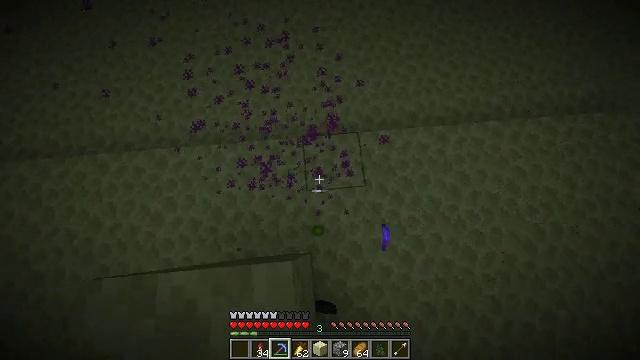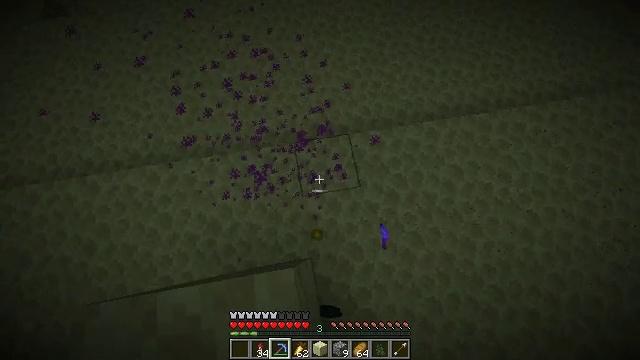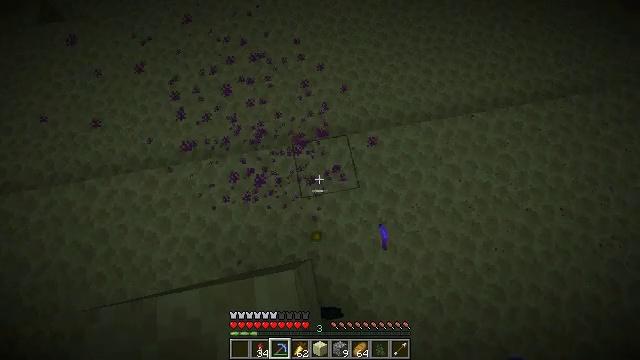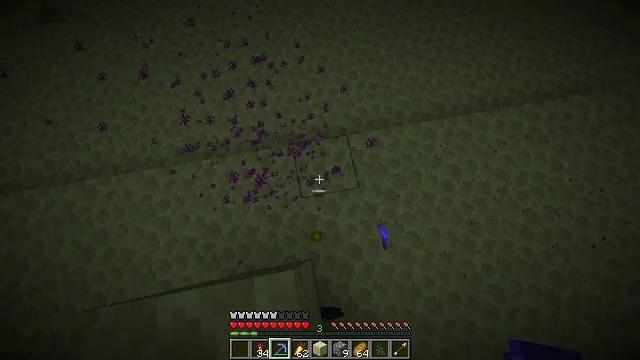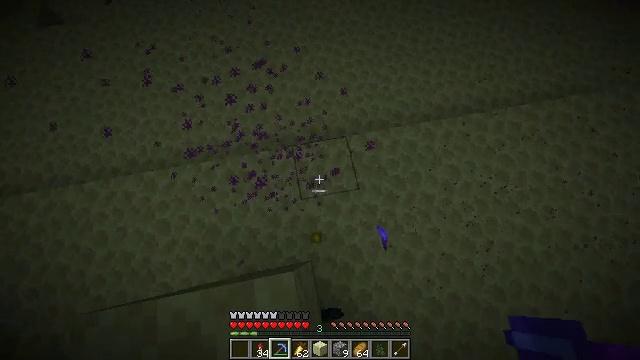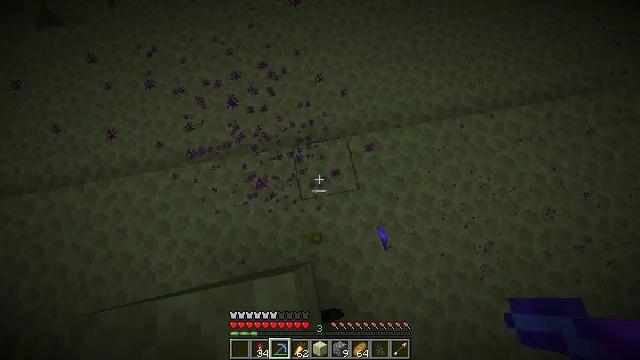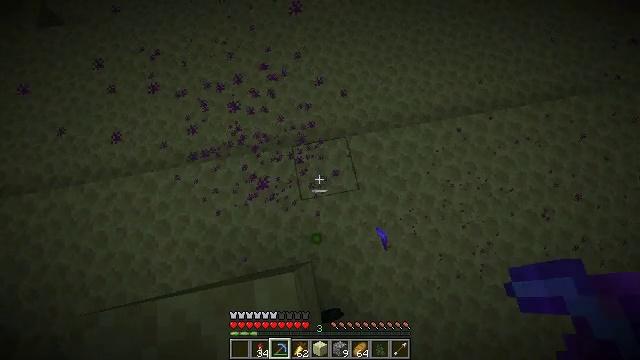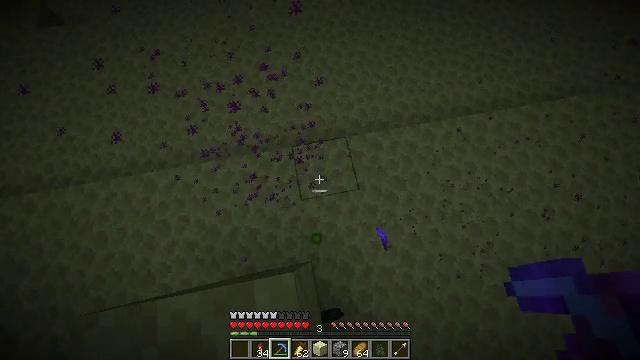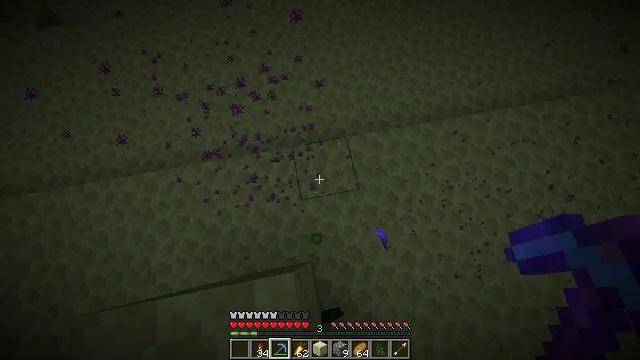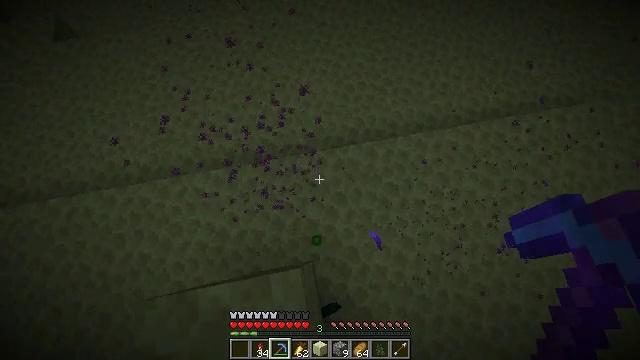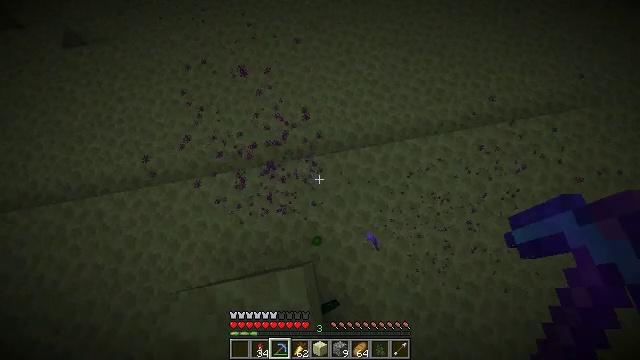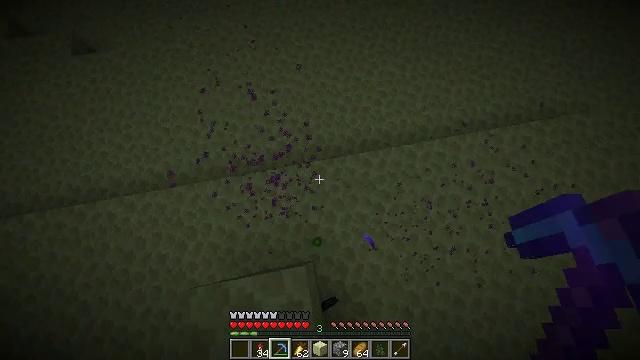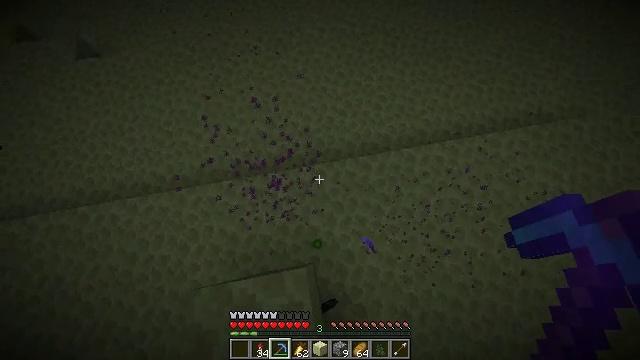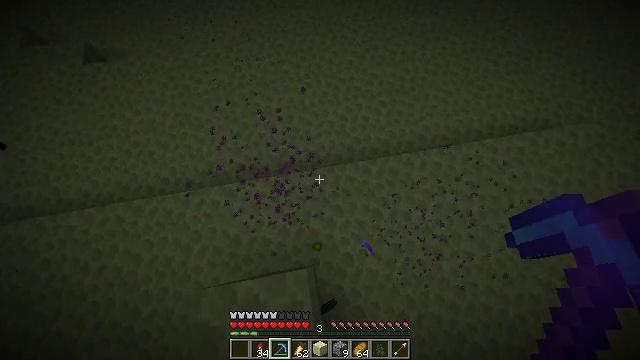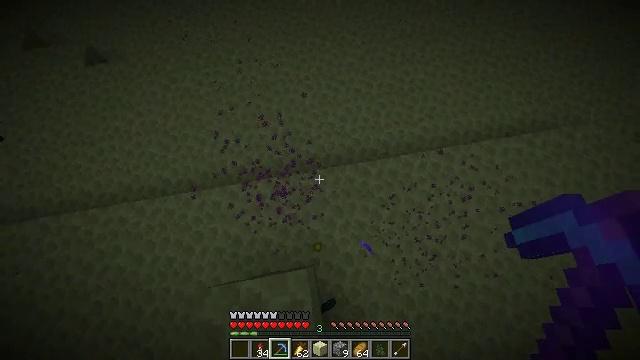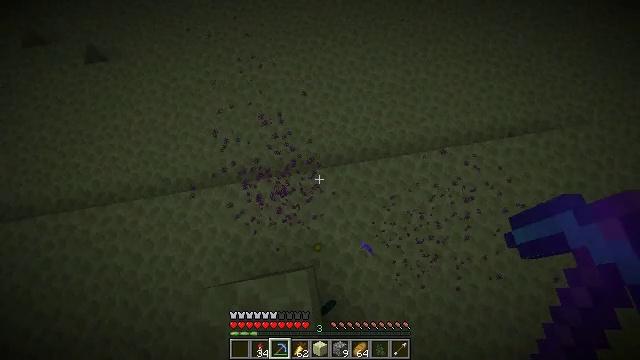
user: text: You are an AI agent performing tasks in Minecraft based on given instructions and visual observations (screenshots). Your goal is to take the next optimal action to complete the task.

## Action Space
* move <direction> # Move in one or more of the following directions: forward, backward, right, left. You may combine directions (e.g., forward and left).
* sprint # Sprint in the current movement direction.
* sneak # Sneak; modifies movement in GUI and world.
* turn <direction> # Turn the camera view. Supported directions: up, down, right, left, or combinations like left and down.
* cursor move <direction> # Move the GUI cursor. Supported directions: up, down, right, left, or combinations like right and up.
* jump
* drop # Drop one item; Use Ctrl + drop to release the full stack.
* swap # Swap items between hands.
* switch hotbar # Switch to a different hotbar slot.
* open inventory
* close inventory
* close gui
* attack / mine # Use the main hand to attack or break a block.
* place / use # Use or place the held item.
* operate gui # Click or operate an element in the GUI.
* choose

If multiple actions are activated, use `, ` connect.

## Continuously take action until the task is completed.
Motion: motion action
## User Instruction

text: Combat the enderman.
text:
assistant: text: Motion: sneak, turn right
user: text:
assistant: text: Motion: sneak
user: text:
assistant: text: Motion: sneak
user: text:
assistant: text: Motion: sneak
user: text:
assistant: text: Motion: sneak
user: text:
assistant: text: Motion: sneak
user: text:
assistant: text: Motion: sneak
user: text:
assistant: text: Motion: sneak
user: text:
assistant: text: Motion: sneak, jump
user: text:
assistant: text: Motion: sneak, jump
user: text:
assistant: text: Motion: sneak, jump
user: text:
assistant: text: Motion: sneak, jump
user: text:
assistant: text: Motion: sneak, jump
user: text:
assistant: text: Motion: sneak, jump
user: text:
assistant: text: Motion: sneak, jump
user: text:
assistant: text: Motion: sneak, jump
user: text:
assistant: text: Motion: sneak
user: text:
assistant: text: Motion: sneak
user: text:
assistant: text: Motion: sneak
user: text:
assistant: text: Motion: sneak
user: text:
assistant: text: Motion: sneak
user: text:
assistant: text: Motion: sneak
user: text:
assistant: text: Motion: sneak
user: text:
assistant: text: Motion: sneak
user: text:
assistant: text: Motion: sneak
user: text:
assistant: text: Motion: sneak
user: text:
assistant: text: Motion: sneak
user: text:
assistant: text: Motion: sneak
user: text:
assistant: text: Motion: sneak
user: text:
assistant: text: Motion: sneak